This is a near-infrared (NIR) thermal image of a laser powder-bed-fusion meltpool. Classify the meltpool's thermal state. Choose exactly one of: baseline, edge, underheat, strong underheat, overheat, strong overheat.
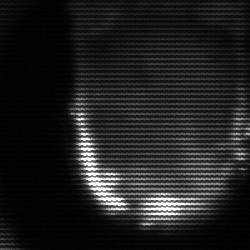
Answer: baseline